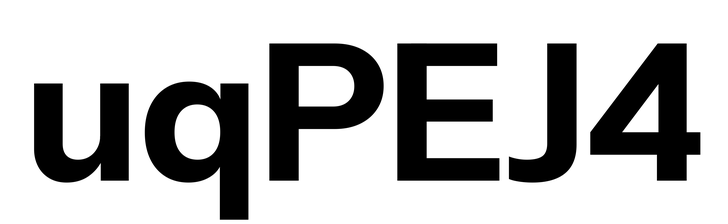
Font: InstrumentSans_Bold